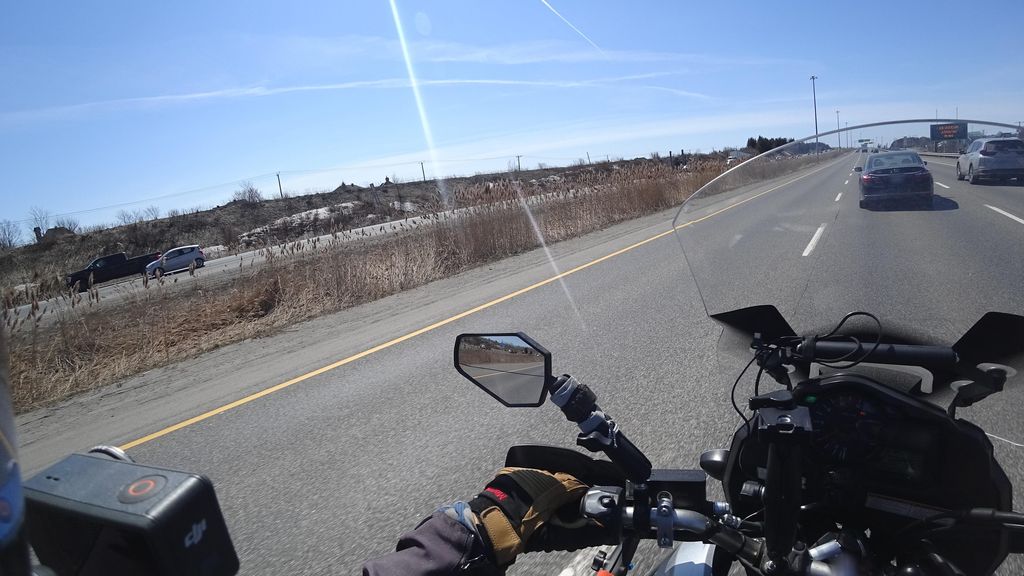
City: quebec_city